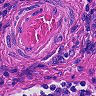
Metastatic tissue present: no